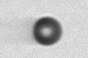
Label: bead